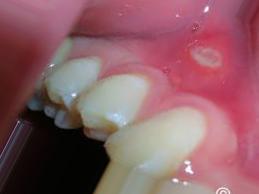
Condition: Mouth Ulcer